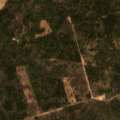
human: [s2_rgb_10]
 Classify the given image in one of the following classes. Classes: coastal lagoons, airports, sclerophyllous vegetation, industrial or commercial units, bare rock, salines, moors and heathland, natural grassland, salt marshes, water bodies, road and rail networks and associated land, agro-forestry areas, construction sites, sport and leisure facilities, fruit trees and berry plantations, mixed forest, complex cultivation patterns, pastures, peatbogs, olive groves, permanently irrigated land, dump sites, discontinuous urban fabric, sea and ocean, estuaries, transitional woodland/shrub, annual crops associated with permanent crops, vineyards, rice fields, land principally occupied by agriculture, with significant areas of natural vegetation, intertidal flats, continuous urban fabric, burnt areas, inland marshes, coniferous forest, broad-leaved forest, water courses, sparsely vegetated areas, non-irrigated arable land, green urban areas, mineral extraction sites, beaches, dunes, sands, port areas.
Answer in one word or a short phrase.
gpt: pastures, broad-leaved forest, coniferous forest, mixed forest, transitional woodland/shrub